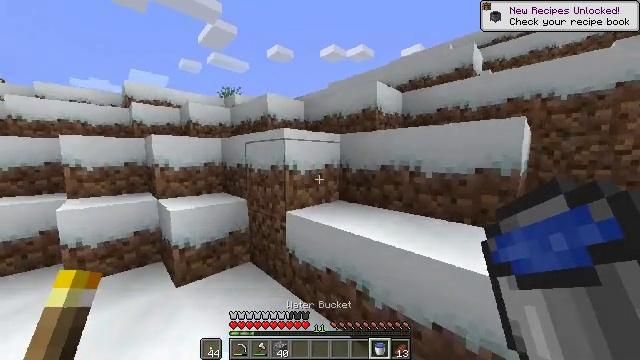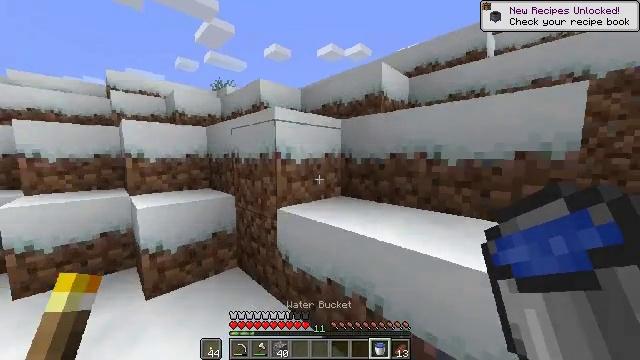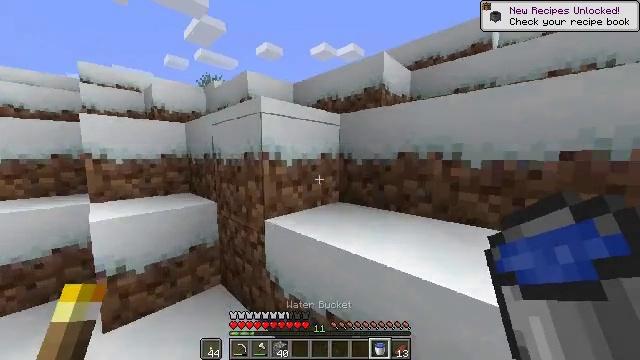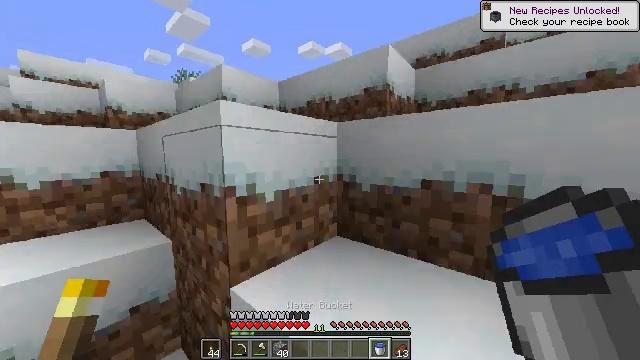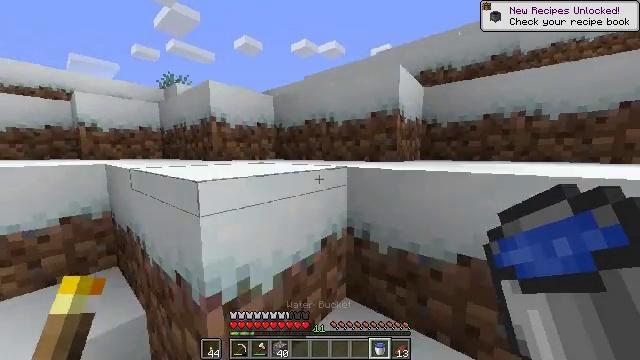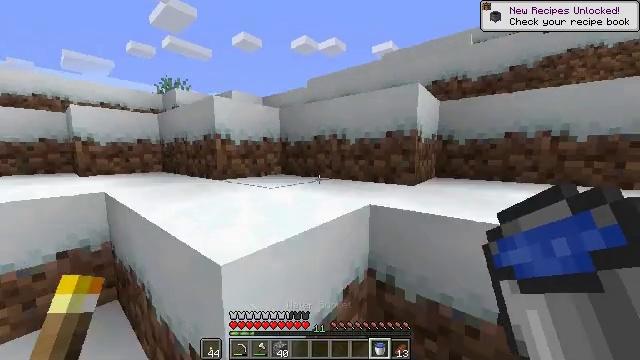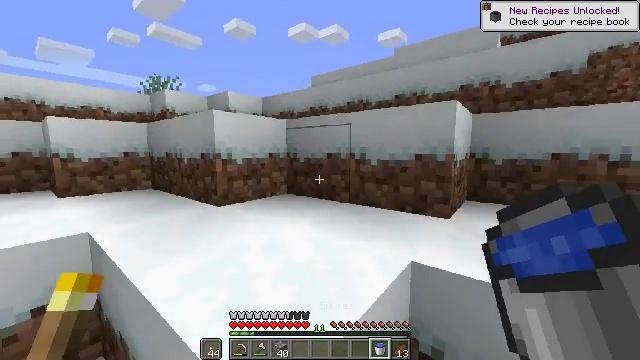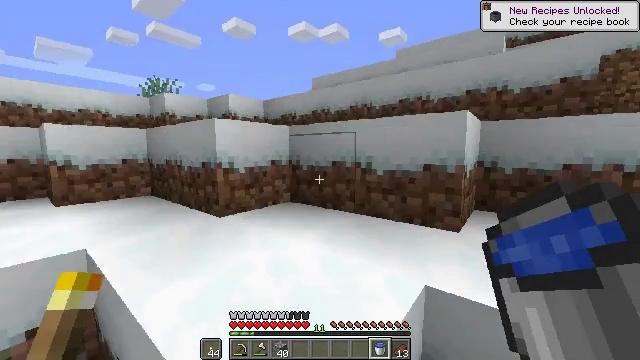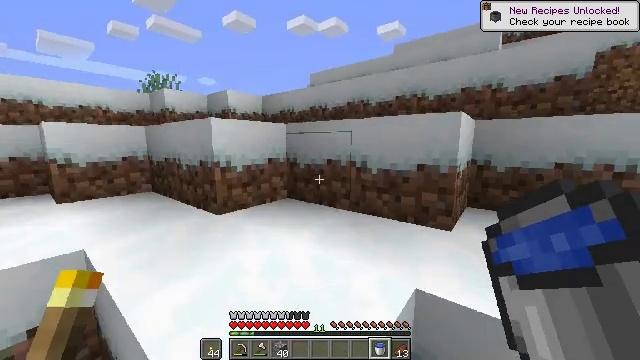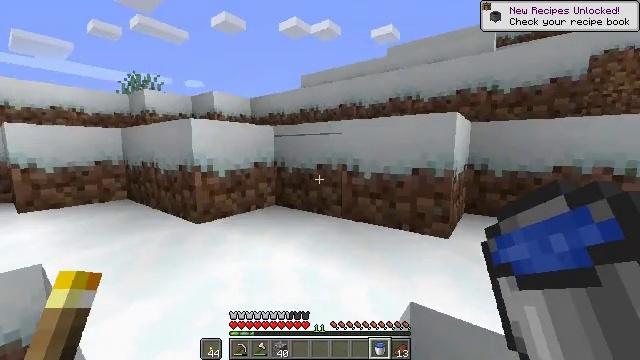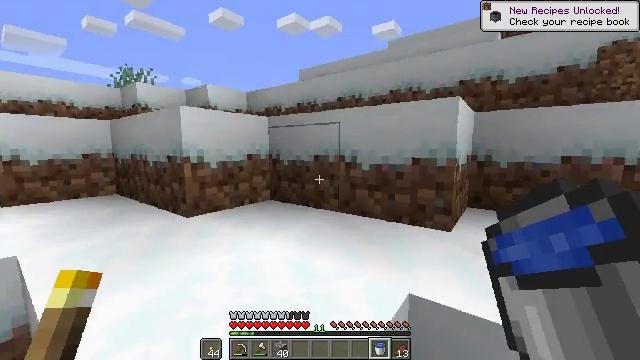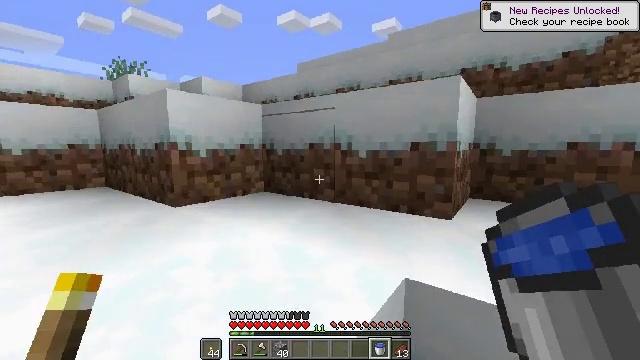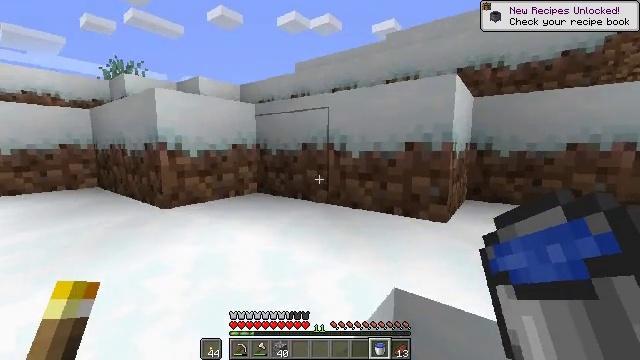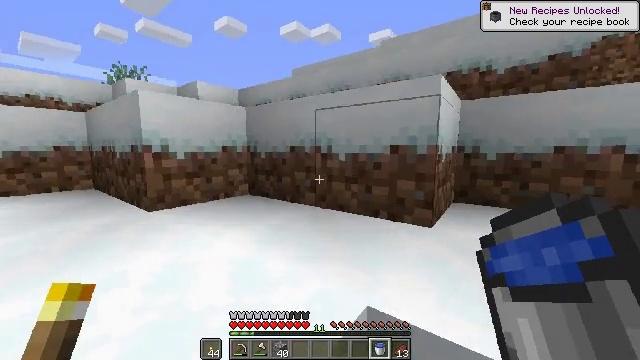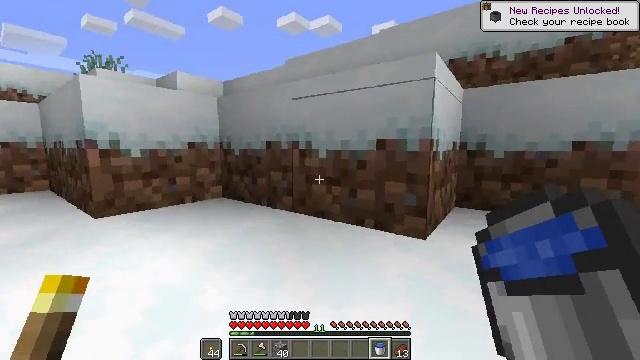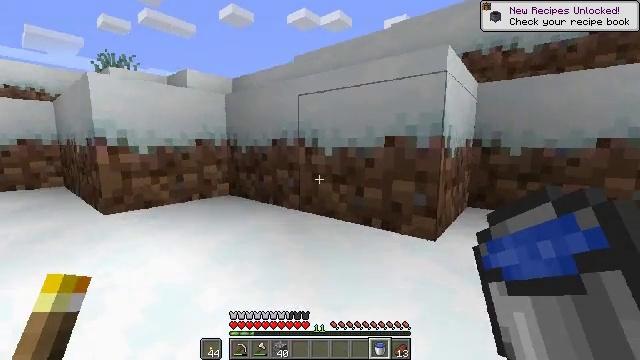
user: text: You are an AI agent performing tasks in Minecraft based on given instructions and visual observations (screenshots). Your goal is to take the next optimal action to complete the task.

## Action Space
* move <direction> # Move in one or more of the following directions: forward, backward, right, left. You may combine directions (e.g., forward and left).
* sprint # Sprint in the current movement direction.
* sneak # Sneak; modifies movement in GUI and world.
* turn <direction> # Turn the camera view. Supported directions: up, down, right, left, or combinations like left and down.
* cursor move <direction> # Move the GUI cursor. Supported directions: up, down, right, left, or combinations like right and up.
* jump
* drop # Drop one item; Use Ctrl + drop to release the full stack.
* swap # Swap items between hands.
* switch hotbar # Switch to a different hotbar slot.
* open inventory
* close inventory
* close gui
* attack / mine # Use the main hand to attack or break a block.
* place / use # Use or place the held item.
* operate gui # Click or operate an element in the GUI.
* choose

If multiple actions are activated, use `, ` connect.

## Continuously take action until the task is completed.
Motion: motion action
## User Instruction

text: Mine the white carpet.
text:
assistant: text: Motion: move forward, sprint, jump
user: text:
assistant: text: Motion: move forward, sprint, turn right, jump
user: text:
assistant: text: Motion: move forward, sprint, turn right, jump
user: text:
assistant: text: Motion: move forward, sprint, turn right
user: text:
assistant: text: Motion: move forward, sprint
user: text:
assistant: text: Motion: move forward, sprint, jump
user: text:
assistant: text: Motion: move forward, sprint, jump
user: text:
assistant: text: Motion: move forward, sprint, turn down, jump
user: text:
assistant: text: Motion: move forward, sprint, turn right and up, jump
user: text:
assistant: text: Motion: move forward, sprint
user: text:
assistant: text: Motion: move forward, sprint
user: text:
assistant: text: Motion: move forward, sprint
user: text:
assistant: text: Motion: move forward, sprint
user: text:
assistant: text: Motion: move forward, sprint
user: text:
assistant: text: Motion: move forward, sprint, turn left
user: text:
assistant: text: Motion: move forward, sprint, turn left, jump
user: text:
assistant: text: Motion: move forward, sprint, turn left, jump
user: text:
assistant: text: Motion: move forward, sprint, turn left, jump
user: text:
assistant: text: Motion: move forward, sprint, turn left and up, jump
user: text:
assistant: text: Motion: move forward, sprint
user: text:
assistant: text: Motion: move forward, sprint
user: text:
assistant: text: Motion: move forward, sprint
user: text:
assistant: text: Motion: move forward, sprint
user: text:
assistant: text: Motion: move forward, sprint
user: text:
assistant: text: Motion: move forward, sprint, jump
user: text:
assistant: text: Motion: move forward, sprint, turn left, jump
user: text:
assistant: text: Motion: move forward, sprint, jump
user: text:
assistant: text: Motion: move forward, sprint, jump
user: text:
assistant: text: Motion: move forward, sprint, jump
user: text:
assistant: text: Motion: move forward, sprint